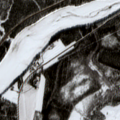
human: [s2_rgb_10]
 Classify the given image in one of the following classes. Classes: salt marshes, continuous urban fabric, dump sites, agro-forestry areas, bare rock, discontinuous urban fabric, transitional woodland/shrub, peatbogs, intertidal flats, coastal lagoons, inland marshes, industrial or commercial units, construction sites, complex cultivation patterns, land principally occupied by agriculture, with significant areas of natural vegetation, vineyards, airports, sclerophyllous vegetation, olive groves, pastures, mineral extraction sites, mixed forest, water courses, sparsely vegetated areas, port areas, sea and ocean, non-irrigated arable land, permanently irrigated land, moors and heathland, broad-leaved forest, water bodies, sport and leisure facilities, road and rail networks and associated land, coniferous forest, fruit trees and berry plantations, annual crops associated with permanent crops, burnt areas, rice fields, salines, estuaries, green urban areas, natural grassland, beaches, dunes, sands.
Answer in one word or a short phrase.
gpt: land principally occupied by agriculture, with significant areas of natural vegetation, mixed forest, transitional woodland/shrub, water courses